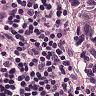
Metastatic tissue present: yes